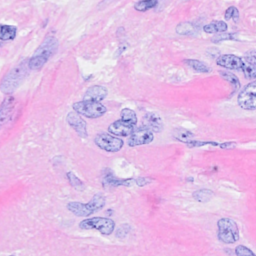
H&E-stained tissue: Breast